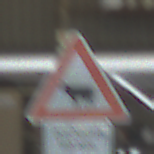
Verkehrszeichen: ViehtriebRechts
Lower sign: HinweiseAufGefahrenDurchVerbaleAngabe4
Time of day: Midday
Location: Indoor (Urban)
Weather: NotSpecified
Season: NotSpecified
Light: Natural